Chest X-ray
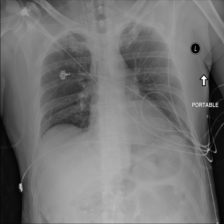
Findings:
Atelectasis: negative
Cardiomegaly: negative
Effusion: negative
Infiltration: negative
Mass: negative
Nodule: negative
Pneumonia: negative
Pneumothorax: negative
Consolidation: negative
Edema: negative
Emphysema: negative
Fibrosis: negative
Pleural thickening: negative
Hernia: negative